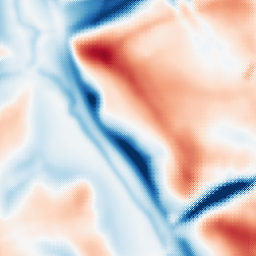
Category: multiscale
Decomposition family: dog
Decomposition parameters: sigma_low: 3
sigma_high: 20
Upsampling method: regularized
Upsampling parameters: scale: 4
lambda_reg: 0.1
Upsampling scale: 4